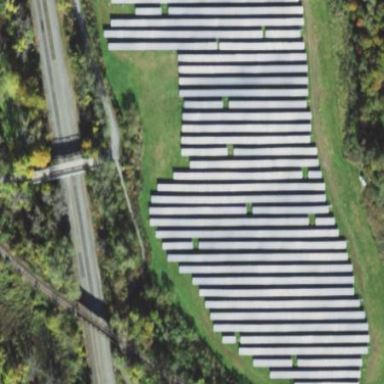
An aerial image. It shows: Solar power plant utilizing photovoltaic technology to produce electricity.